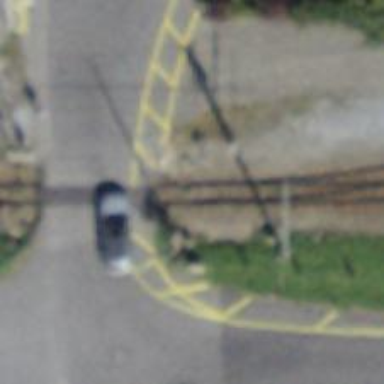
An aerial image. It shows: Railway switch.